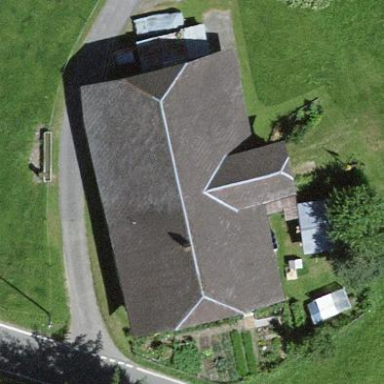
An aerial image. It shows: Farm building.